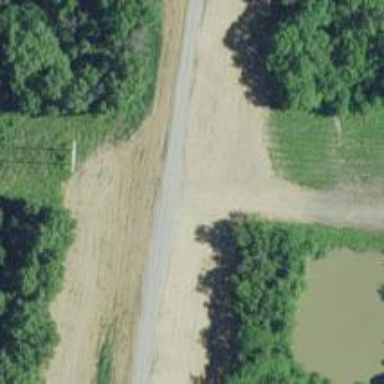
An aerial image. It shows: Unclassified road alongside levee embankment.